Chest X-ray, PA view. Patient: 38 years old, sex F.
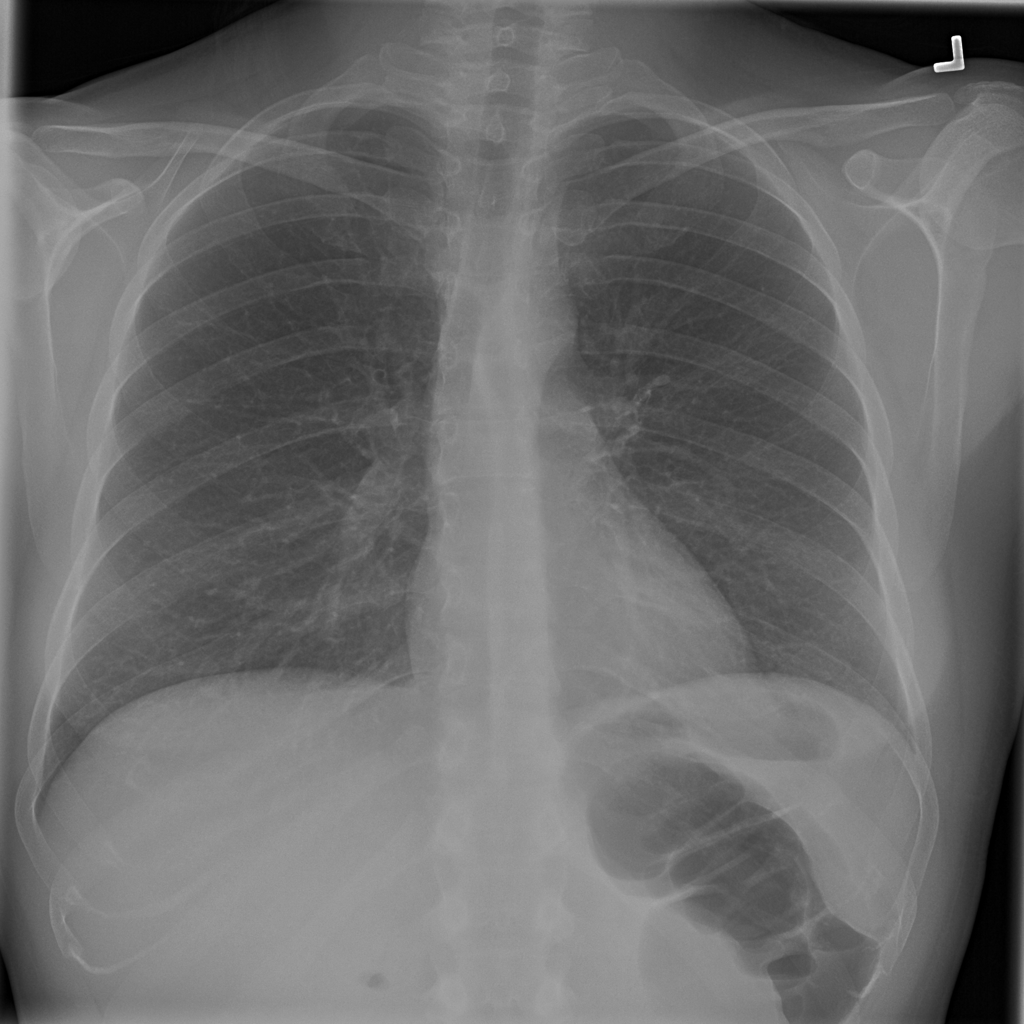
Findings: No Finding